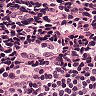
Metastatic tissue present: no